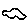
Label: cloud